Question: For a simple laser scanner I'm looking to use a single webcam and a line laser. The camera calibration itself is fairly trivial, but the relative rotation and translation of the laser in the frame of the camera proves to be a bit more difficult.
Is there a "standard" way of doing such a thing? I would reckon that projecting the laser onto the checkerboard and using the known orientation of the board in some way would provide the needed information.
--EDIT--
Attached image of setup, which should provide more information. Because of the checkerboard, the location of the plane is known. The camera angle is also known. The calibration would need to recover the LaserDist (translation from camera coordinates to laser coordinates) and the laser angle.
In the ideal case, the rotation of the line laser itself would also be taken into account (eg; aside from having a rotation over the y axis which is used to triangulate, it would be interesting to find if the line is not perfectly vertical).

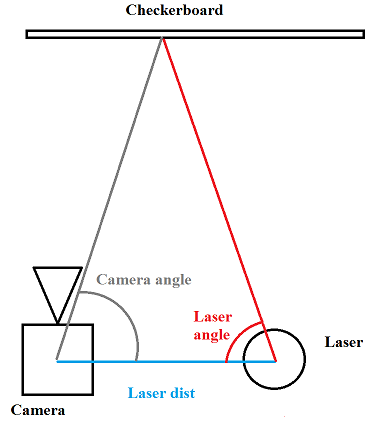
Answer: The method that I finally implemented is relatively straight forward.
By projecting the laser onto the checkerboard (which has a known rotation / translation from the camera frame of reference) we can find a line of 3D points. By using multiple transformations of the checkerboard, we can find multiple lines of points that must lie on the laser plane. These points can then be given to a plane fitting algorithm.
If the laser can be rotated, multiple orientations of the laser can be used. By intersecting two laser planes, the axis of rotation of the laser module can be found.